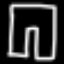
Label: pants